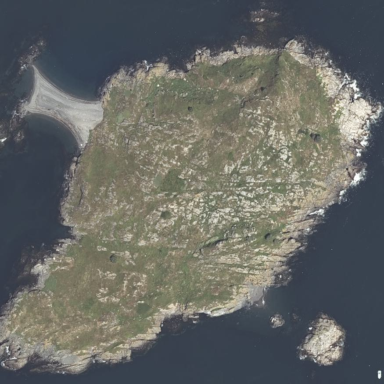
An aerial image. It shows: Island with natural coastline.